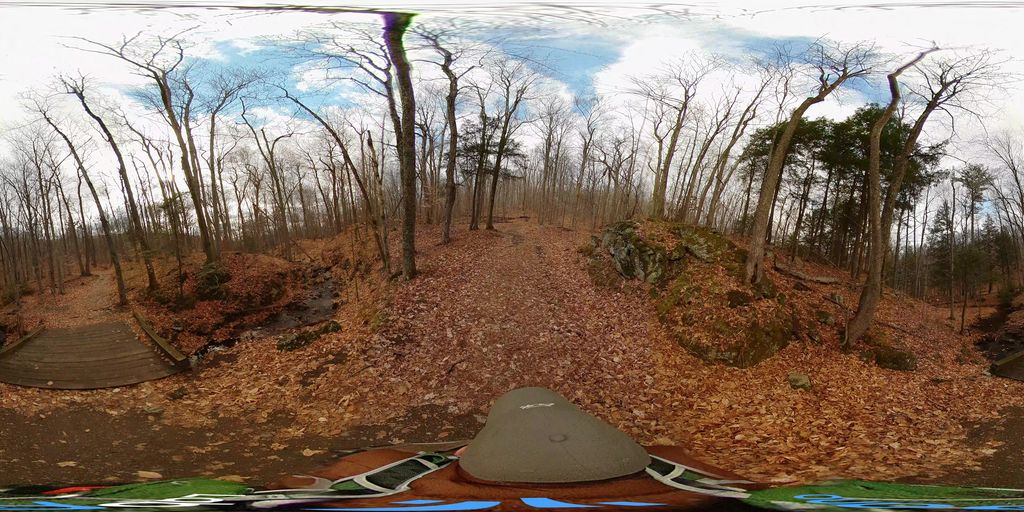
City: ottawa-gatineau